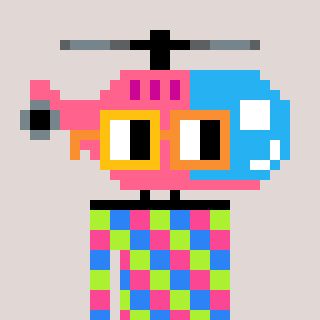
a pixel art character with square yellow and orange glasses, a helicopter-shaped head and a peachy-colored body on a warm background